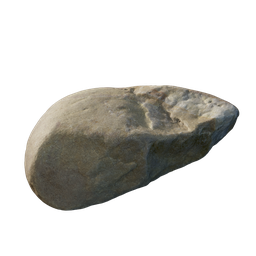
Label: nature